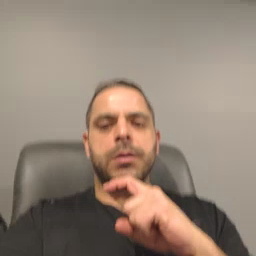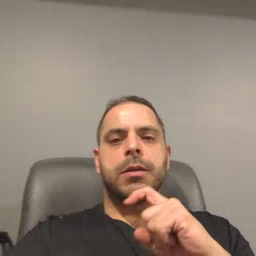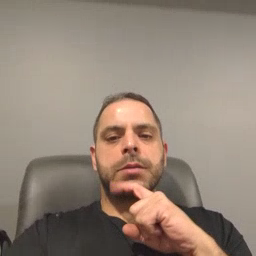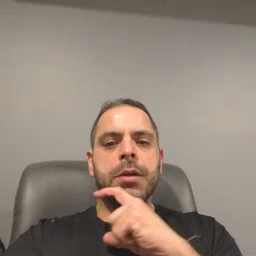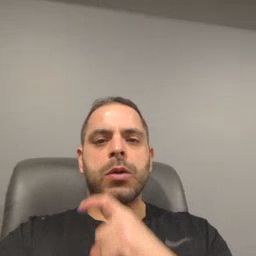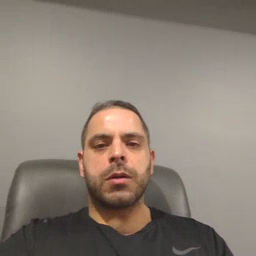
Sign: cereal